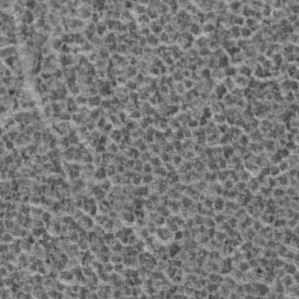
Label: frost